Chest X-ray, PA view. Patient: 29 years old, sex M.
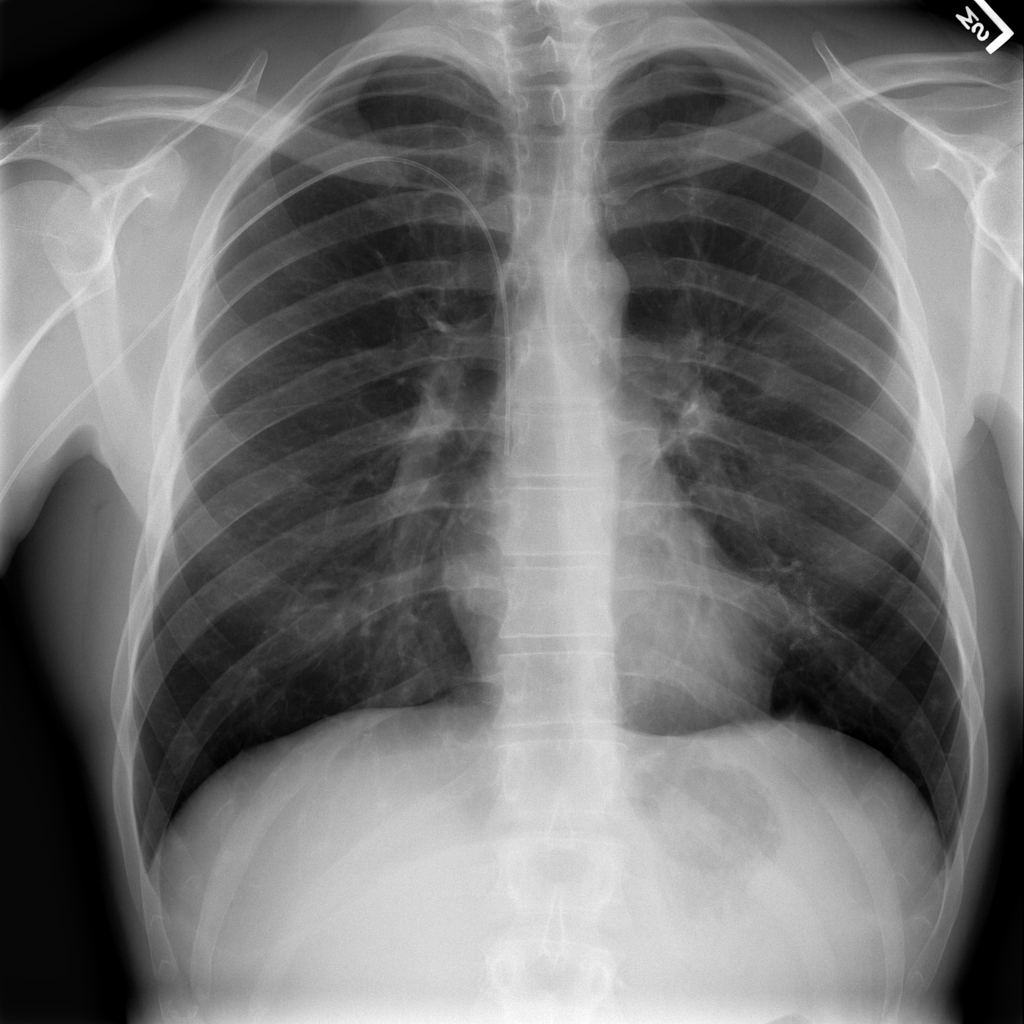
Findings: No Finding